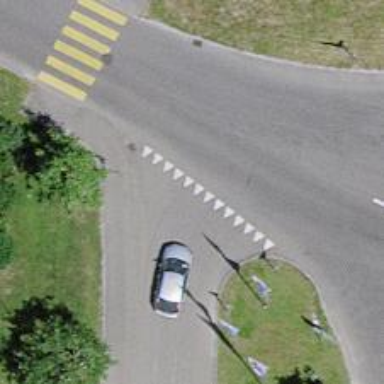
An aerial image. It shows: Road with "give way" sign.